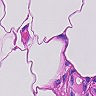
Metastatic tissue present: no